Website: walmart
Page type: payment
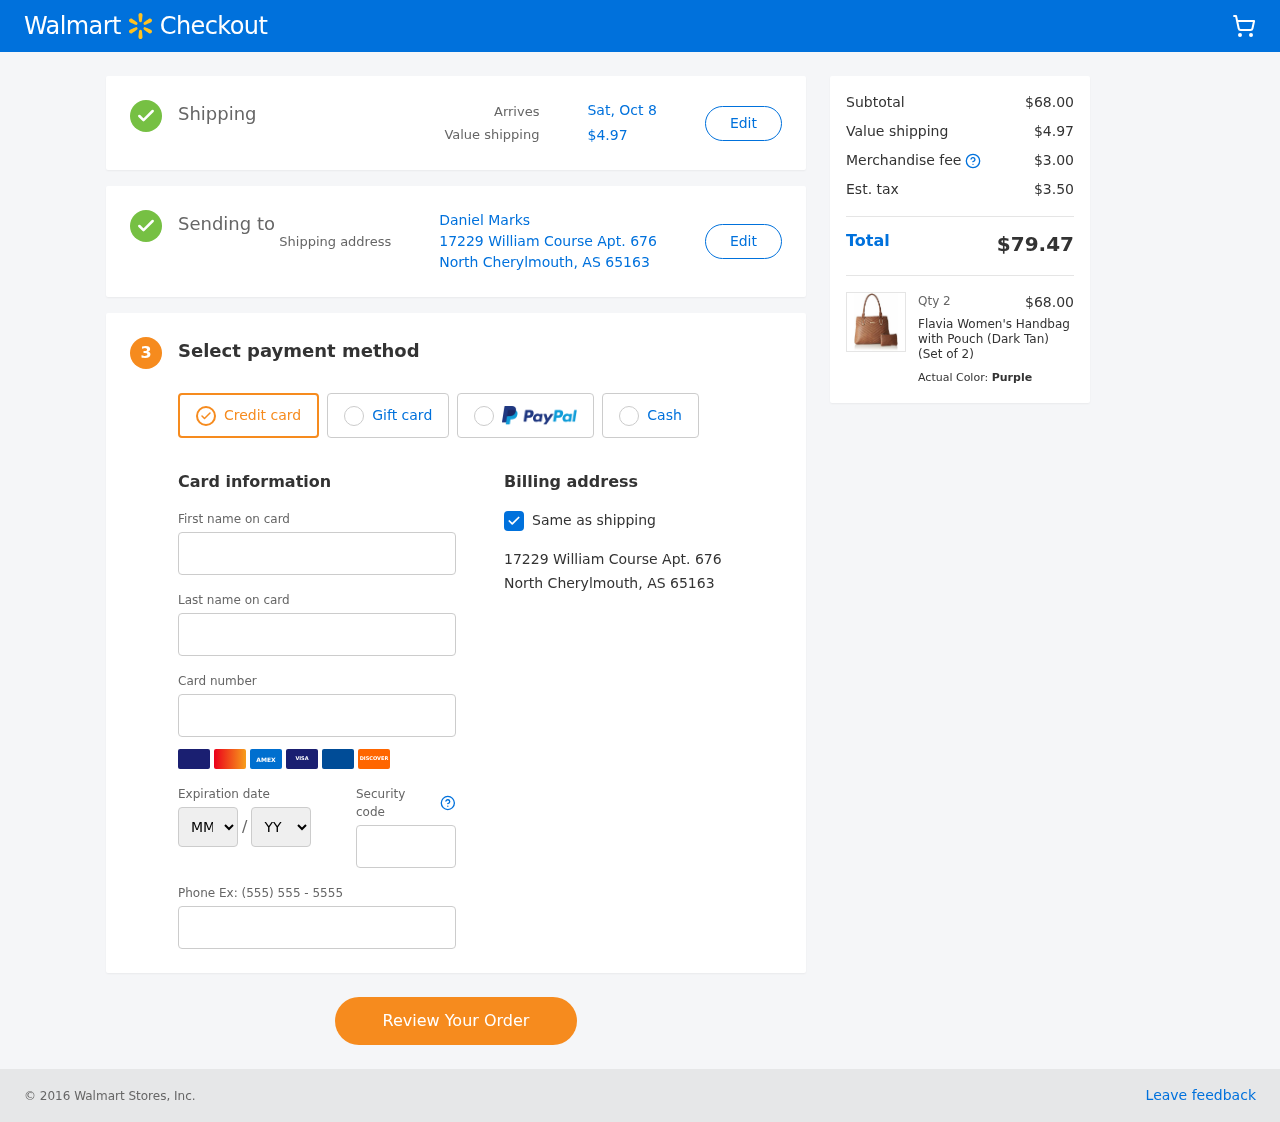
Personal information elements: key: PII_CARD_EXPIRY_MONTH
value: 06
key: PII_CARD_EXPIRY_YEAR
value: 28
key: PII_CITY_STATE_ZIP
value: North Cherylmouth, AS 65163
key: PII_FULLNAME
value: Daniel Marks
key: PII_STREET
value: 17229 William Course Apt. 676
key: PII_FIRSTNAME
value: Daniel
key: PII_LASTNAME
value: Marks
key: PII_CARD_NUMBER
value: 3441 1252 0505 015
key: PII_CARD_CVV
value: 7754
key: PII_PHONE
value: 8747474746
Product elements: key: PRODUCT1_NAME
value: Flavia Women's Handbag with Pouch (Dark Tan) (Set of 2)
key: PRODUCT1_PRICE
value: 34
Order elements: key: ORDER_DELIVERY_DATE
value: Sat, Oct 8
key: ORDER_SHIPPING_COST
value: $4.97
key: ORDER_SUBTOTAL
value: $68.00
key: ORDER_MERCHANDISE_FEE
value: $3.00
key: ORDER_TAX
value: $3.50
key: ORDER_TOTAL
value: $79.47
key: ORDER_NUM_ITEMS
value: Qty 2